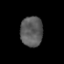
Tissue: prostate
Cell type: T cells
Senescence score: 0.8552
Nuclear area (px): 654
Mean DAPI intensity: 91.879